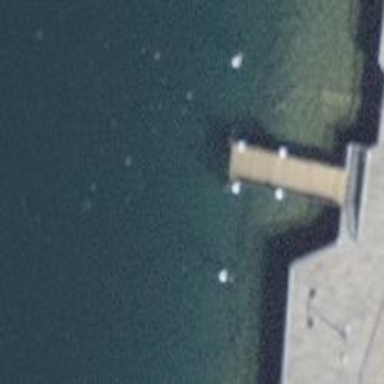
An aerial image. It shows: Man-made pier.